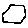
Label: hexagon